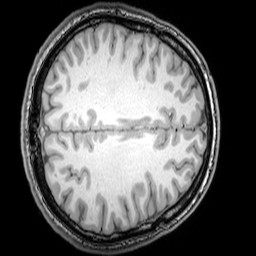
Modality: T1w
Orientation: axial
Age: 23
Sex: male
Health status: healthy
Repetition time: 0.081 s
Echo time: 0.037 s